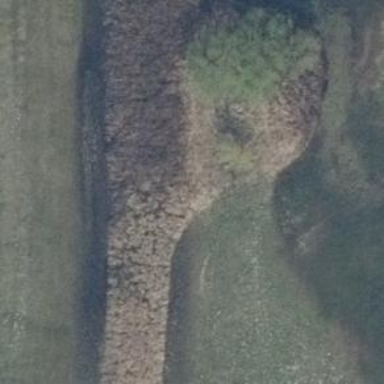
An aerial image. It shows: Reedbed wetland area.